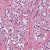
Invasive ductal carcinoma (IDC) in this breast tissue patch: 1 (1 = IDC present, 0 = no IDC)